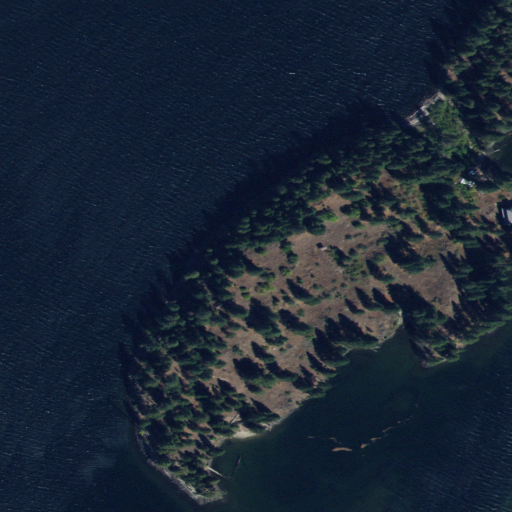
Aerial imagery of island in Idaho named Cougar Island containing open water, evergreen forest, shrub, and open development